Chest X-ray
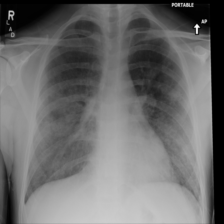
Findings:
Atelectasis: negative
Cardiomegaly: negative
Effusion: negative
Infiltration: negative
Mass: positive
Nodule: negative
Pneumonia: negative
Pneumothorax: negative
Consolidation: negative
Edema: negative
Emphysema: negative
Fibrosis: negative
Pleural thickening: negative
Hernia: negative